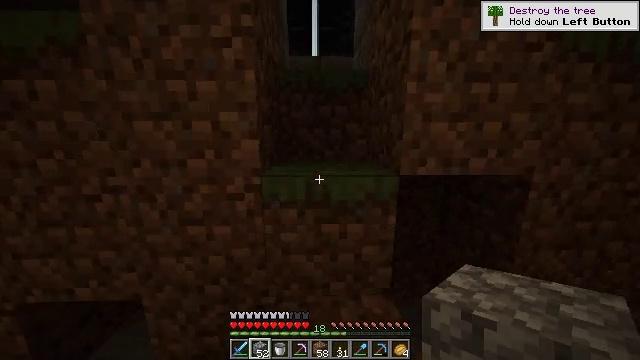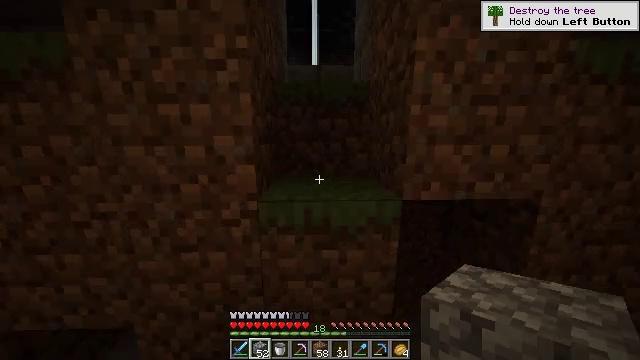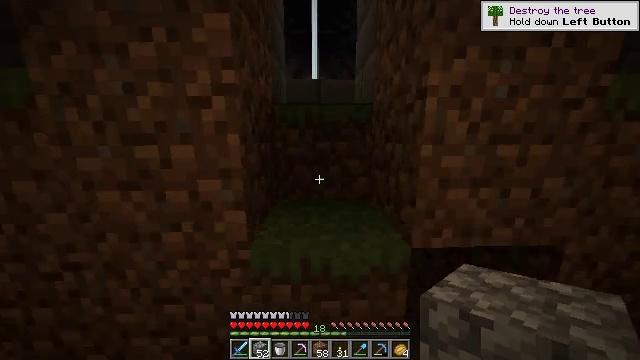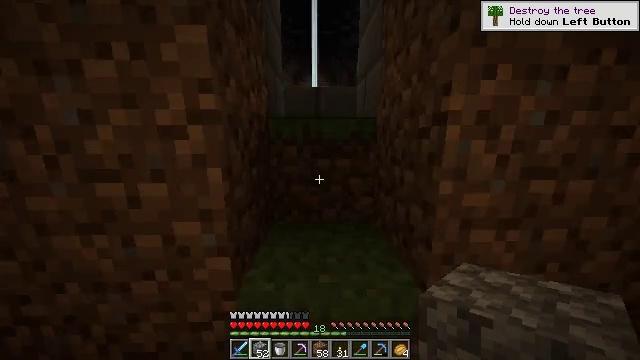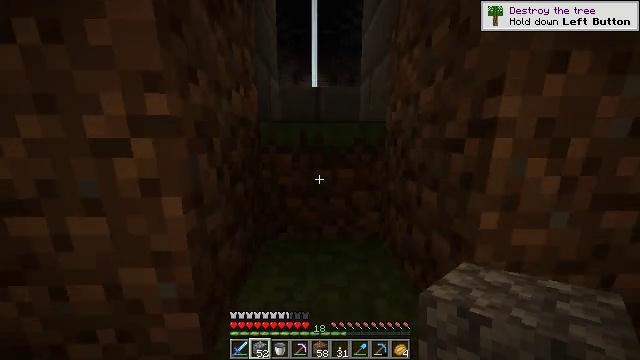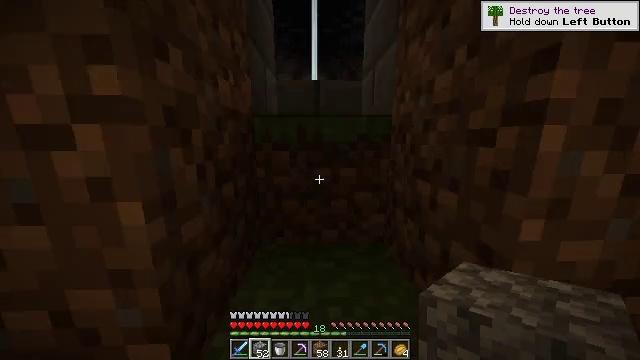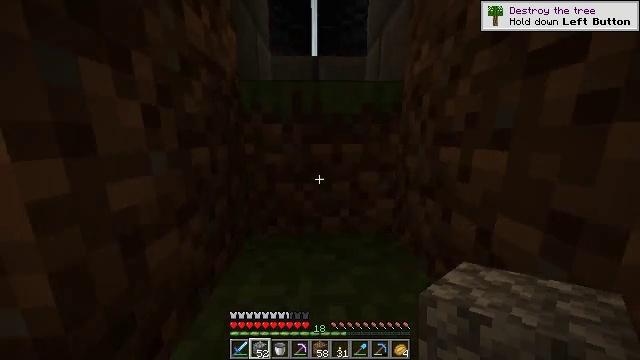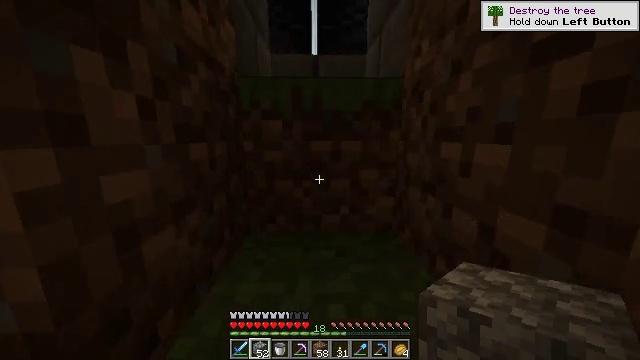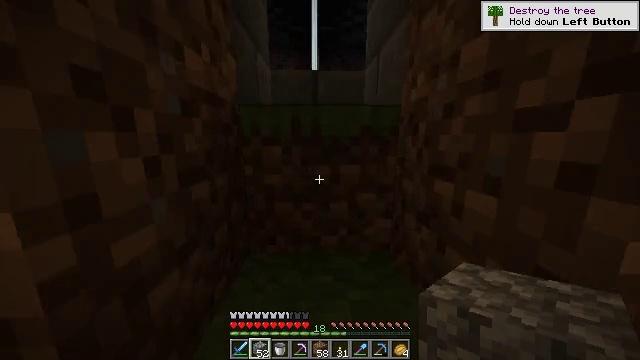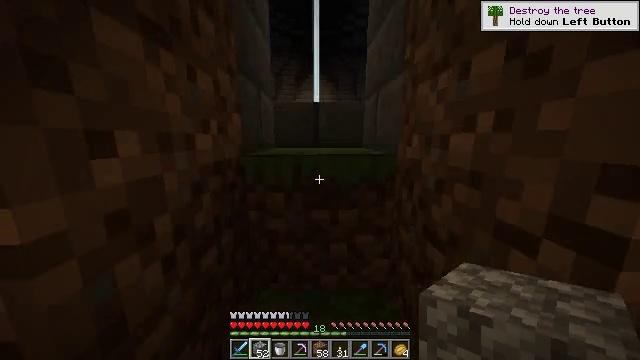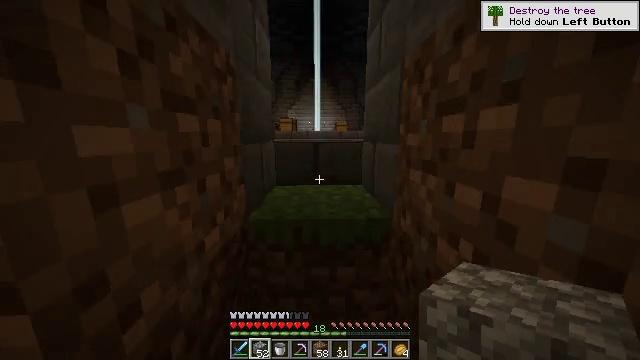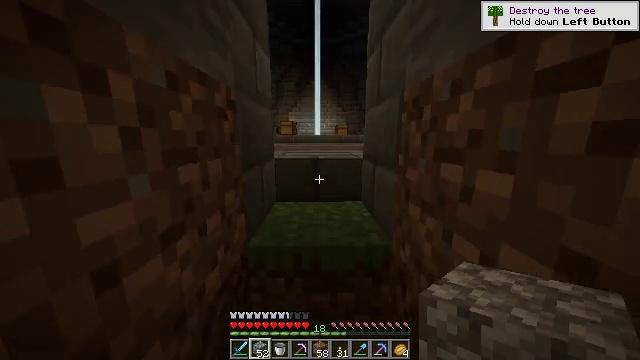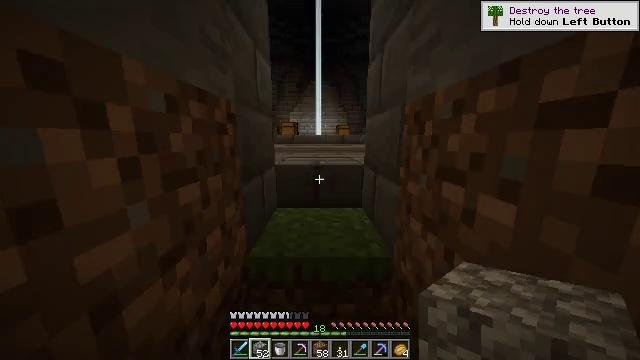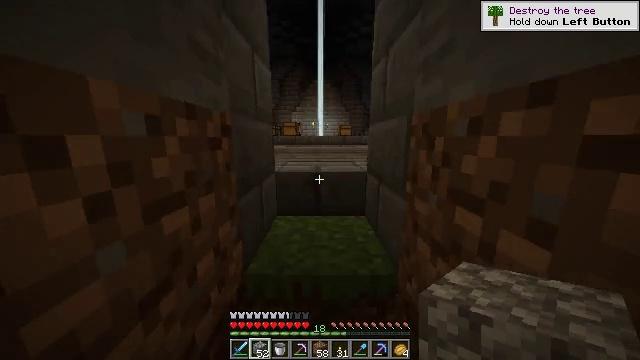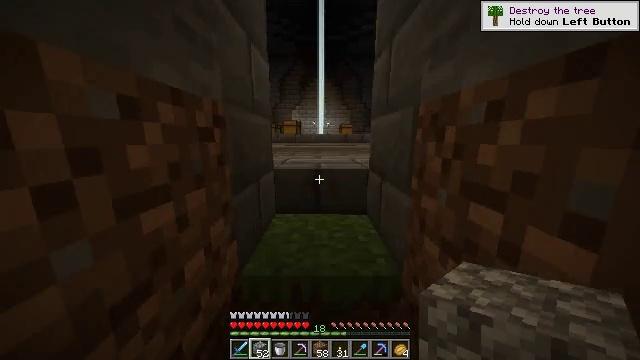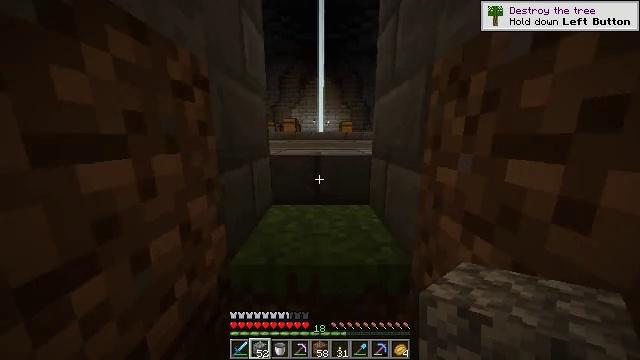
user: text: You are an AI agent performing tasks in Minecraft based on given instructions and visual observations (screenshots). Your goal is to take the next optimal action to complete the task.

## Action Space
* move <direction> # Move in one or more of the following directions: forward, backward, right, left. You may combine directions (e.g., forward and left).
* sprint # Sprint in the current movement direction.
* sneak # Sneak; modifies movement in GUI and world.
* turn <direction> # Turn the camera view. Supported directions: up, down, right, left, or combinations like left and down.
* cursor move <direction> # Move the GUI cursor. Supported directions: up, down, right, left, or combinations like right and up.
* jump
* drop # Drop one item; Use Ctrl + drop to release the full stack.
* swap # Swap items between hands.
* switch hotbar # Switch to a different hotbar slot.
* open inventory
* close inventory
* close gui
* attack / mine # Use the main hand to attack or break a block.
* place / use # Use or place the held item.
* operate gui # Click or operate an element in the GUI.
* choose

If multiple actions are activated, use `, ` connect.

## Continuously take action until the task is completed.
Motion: motion action
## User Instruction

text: Create an oak sign using the crafting table.
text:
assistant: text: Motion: move forward, jump
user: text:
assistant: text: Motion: move forward, jump
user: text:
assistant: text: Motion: move forward
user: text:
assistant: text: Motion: move forward
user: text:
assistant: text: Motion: move forward
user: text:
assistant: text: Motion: move forward
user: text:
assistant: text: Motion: move forward
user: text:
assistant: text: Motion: move forward, jump
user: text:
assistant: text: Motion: move forward, jump
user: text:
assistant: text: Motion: move forward, jump
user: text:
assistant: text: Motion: move forward
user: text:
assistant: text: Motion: move forward
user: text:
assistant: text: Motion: move forward
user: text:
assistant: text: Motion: move forward
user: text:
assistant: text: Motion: move forward, jump
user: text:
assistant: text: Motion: move forward, jump
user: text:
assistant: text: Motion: move forward, jump
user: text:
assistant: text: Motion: move forward, jump
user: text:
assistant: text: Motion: move forward
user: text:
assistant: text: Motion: move forward
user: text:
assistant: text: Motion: move forward
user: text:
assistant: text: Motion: move forward
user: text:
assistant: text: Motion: move forward
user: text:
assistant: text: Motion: move forward
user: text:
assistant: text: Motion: move forward, turn left
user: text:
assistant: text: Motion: move forward, turn left and down
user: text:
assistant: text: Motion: move forward, turn left
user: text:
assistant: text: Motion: move forward, turn left
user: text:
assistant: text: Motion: move forward
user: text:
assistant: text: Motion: no_op